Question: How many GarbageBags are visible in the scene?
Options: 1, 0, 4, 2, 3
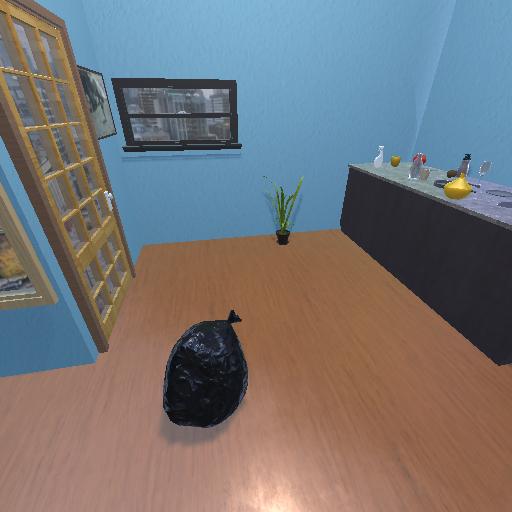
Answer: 1